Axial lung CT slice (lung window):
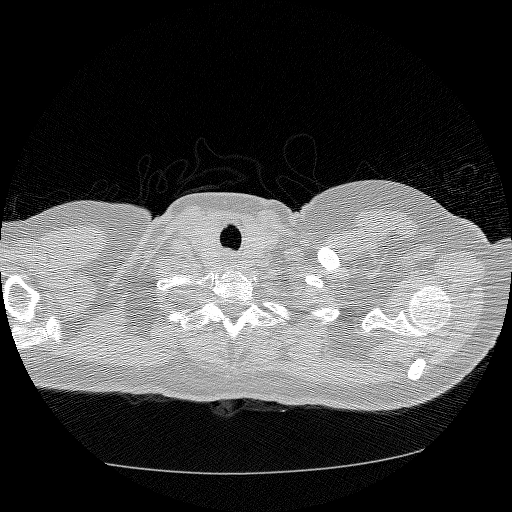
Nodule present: no